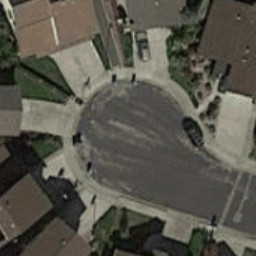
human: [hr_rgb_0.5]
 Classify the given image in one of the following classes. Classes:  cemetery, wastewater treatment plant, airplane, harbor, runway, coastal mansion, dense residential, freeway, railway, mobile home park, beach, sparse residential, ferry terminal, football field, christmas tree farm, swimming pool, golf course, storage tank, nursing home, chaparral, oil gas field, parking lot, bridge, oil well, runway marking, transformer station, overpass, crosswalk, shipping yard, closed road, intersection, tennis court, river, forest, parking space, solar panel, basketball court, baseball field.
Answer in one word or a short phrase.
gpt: closed road